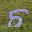
Label: 5